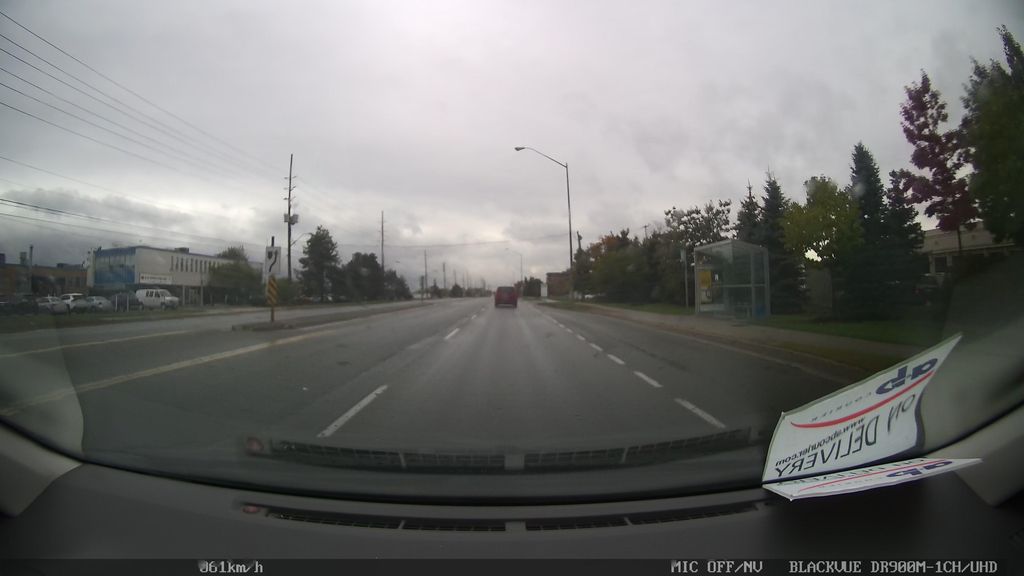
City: toronto